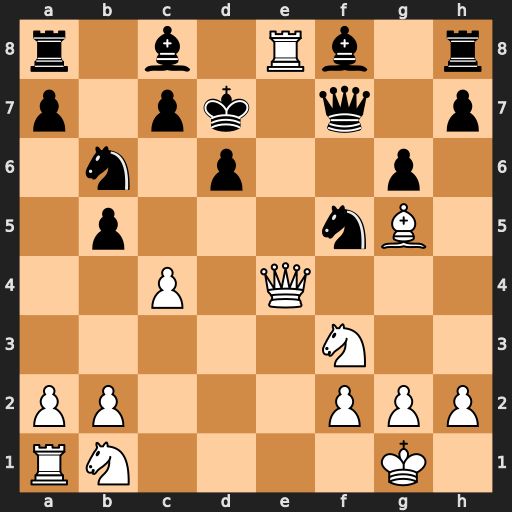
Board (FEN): r1b1Rb1r/p1pk1q1p/1n1p2p1/1p3nB1/2P1Q3/5N2/PP3PPP/RN4K1
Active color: w
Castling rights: -
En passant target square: -
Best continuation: Rd8#